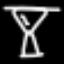
Label: hourglass